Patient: sex F, age 59
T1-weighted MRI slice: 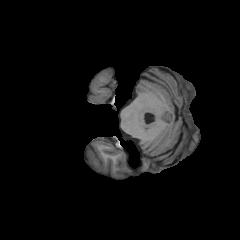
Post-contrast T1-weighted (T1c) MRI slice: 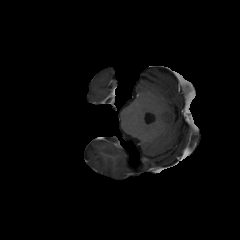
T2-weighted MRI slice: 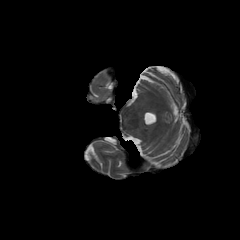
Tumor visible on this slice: no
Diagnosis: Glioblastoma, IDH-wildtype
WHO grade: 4